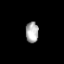
Tissue: lung
Cell type: Epithelial cells
Senescence score: 0.2372
Nuclear area (px): 268
Mean DAPI intensity: 168.746